Question: The issue is that the td height is being stretched out like this image demonstrates:

I have tried the following:
1. setting the td height to 1px and allowing the content to stretch it.
2. adding a style and setting the height to 1 px
3. adding a div tag on the content within the td and setting the div tag height and overflow hidden
4. styling the td to have an overflow hidden
5. styling the td with display: block
6. Setting the vertical-align to top
I think the problem may be the iframe which is set to auto resize depending on the content within the iframe.
None of which seemed to help the page is here <URL>
I'm very aware that sites should be made with divs and using tables is outdated!
Any help is appreciated!
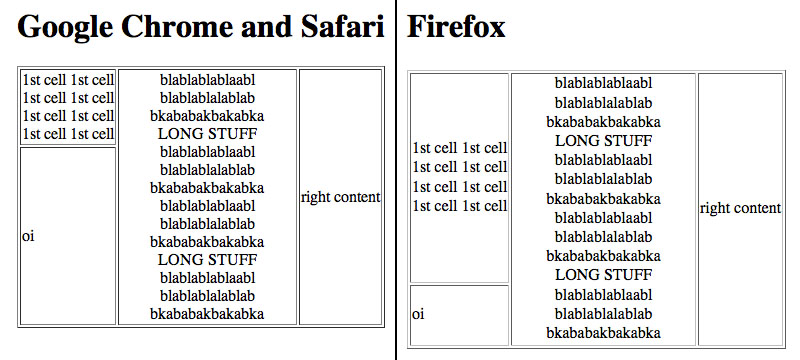
Answer: I know you asked this question before as well but no one gave an answer there. I had replied there about using divs for layouts, though.
Anyway, I'm trying to figure out what is the best way to solve it.
Is this what you need ? try opening in firefox
<URL>